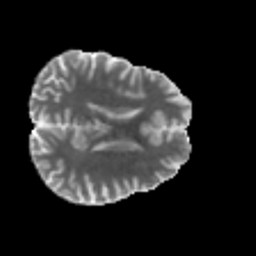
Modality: MD
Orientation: axial
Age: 30
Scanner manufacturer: philips
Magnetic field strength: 3 T
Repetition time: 8.6 s
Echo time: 0.127 s